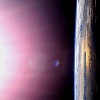
Label: sunburn